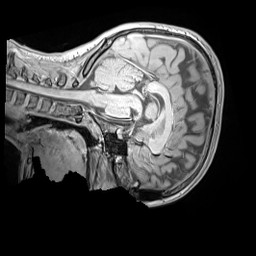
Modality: MP2RAGE
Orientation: sagittal
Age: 12
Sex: female
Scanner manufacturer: siemens
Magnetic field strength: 3 T
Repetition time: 4 s
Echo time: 0.00303 s